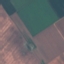
Label: AnnualCrop